Question: Thanks in advance for any assistance or tips.
I'm trying to visualize the fitted normal to one of my dataframe's column. So far, I've been able to plot the histogram by:
'''
df.radon_adj.hist(bins=30)
'''

I've this '<URL>', but I encounter errors.
'''
import pylab as py
import numpy as np
from scipy import optimize
# Generate a
y = df.radon_adj
data = py.hist(y, bins = 25)
# Equation for Gaussian
def f(x, a, b, c):
return a * py.exp(-(x - b)**2.0 / (2 * c**2))
# Generate data from bins as a set of points
x = [0.5 * (data[1][i] + data[1][i+1]) for i in xrange(len(data[1])-1)]
y = data[0]
popt, pcov = optimize.curve_fit(f, x, y)
x_fit = py.linspace(x[0], x[-1], 100)
y_fit = f(x_fit, *popt)
plot(x_fit, y_fit, lw=4, color="r")
'''
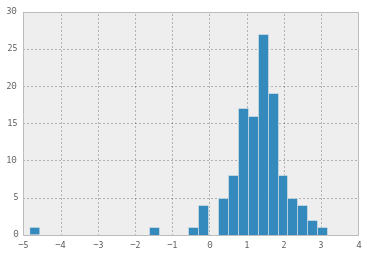
Answer: I wouldn't reinvent the wheel by defining the equation for Gaussian. Stand on the shoulders of the scipy package:
'''
from scipy.stats import norm
df = pd.DataFrame({'A': np.random.normal(size=100)})
df.A.plot(kind='hist', normed=True)
range = np.arange(-4, 4, 0.001)
plt.plot(range, norm.pdf(range,0,1))
'''

Note that the only 'magic' here is making sure the histogram is normed.